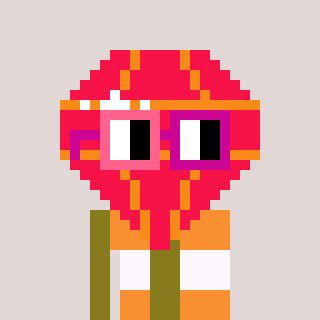
a pixel art character with square pink and red glasses, a red diamond-shaped head and a gunk-colored body on a warm background